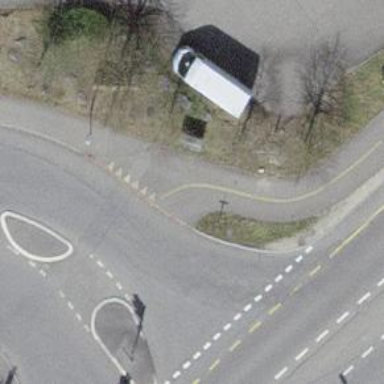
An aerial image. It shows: Asphalt cycleway.